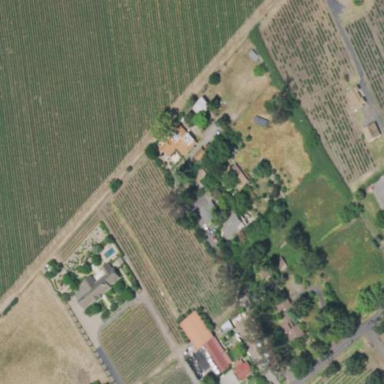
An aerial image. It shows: Vineyard where grapes are grown.